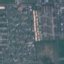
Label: Residential